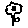
Label: flower